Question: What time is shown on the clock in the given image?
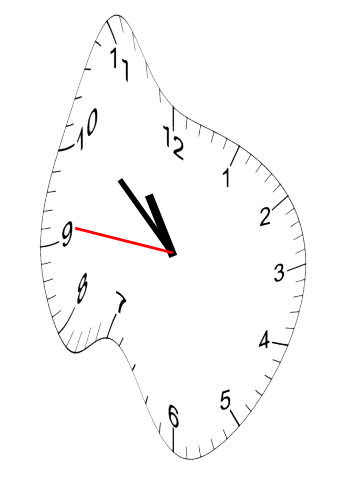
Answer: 10:51:46